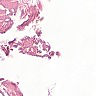
Metastatic tissue present: no